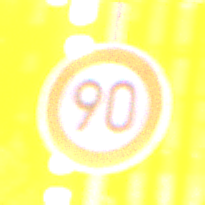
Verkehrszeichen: Geschwindigkeit90
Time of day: Night
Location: Outdoor (Urban)
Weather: PartlyCloudy
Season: NotSpecified
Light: Natural